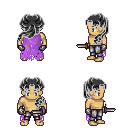
a pixel art fantasy rpg character, male body template, human, tanned skin, maroon tattered cape, metal pants, gray princess hairstyle, metal gloves, dagger, four views (front, back, left, right), 2x2 character sprite sheet, small pixel art, hard edges, no anti-aliasing